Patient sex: M
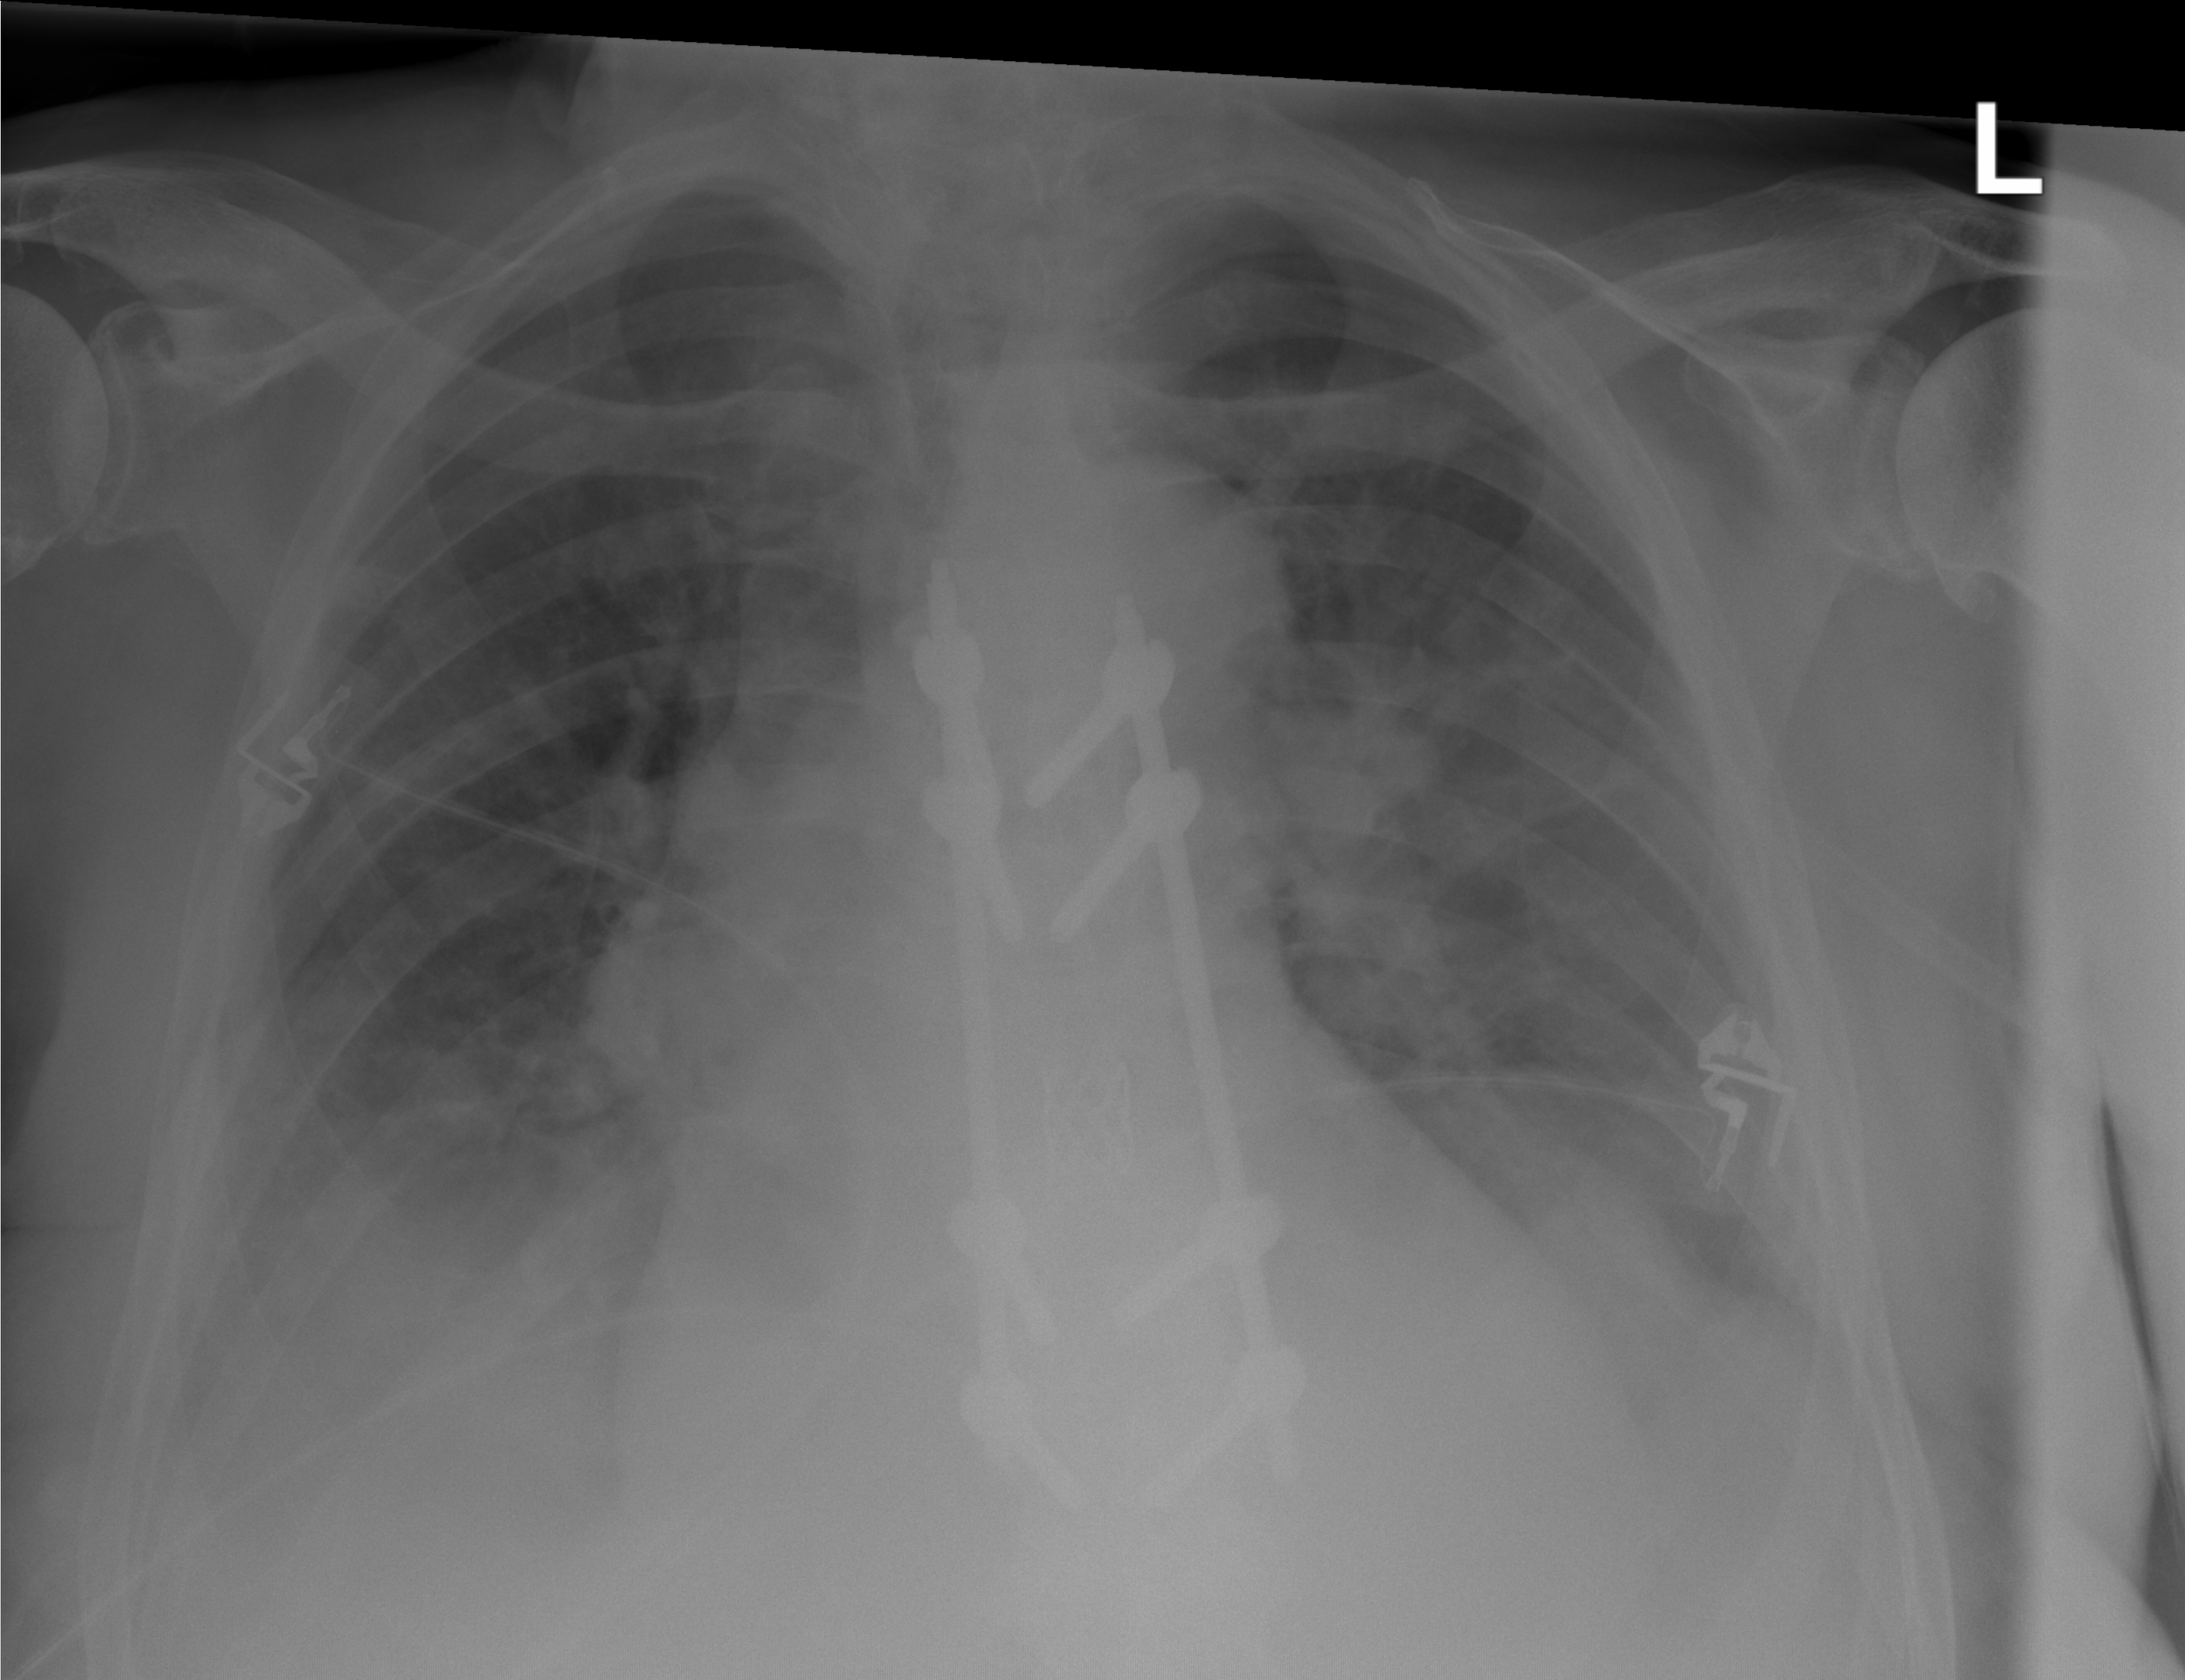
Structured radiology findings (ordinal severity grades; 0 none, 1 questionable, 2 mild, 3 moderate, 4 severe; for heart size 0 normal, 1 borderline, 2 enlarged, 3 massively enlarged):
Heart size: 2
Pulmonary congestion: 2
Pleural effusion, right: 2
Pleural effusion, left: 2
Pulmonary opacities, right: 2
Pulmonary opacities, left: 2
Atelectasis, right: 2
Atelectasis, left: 2